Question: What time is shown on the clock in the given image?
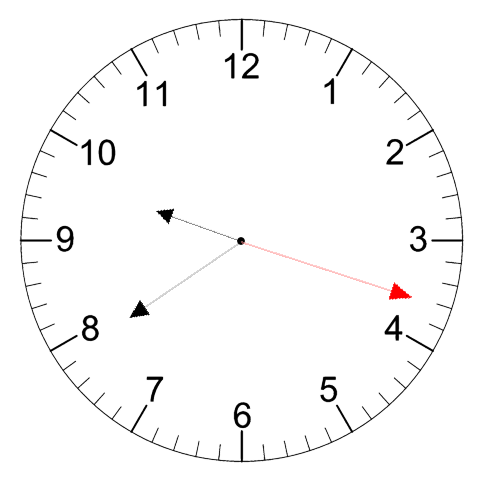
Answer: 09:39:18